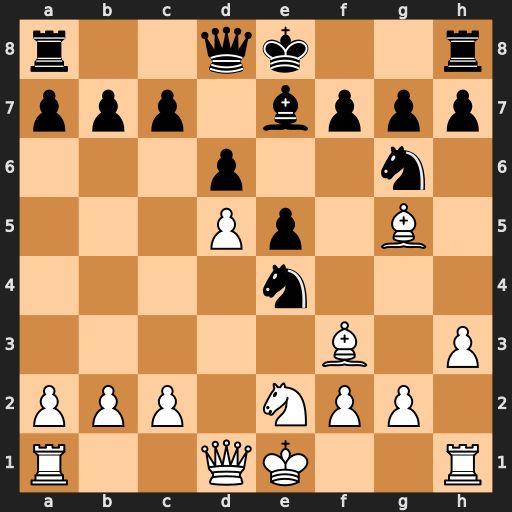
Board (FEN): r2qk2r/ppp1bppp/3p2n1/3Pp1B1/4n3/5B1P/PPP1NPP1/R2QK2R
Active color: w
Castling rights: KQkq
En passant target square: -
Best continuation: Bxe7 Nxe7 Bxe4